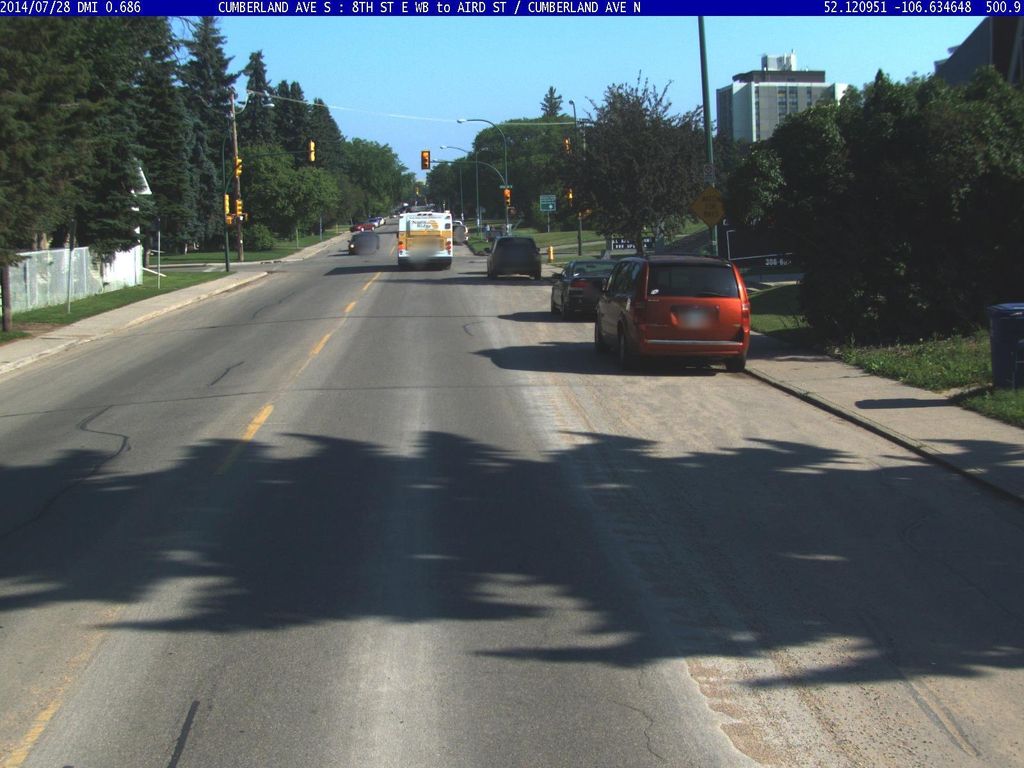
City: saskatoon